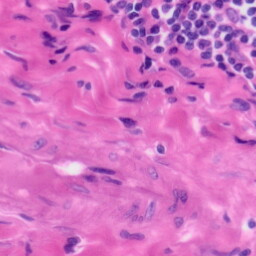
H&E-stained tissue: Tonsil